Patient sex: F
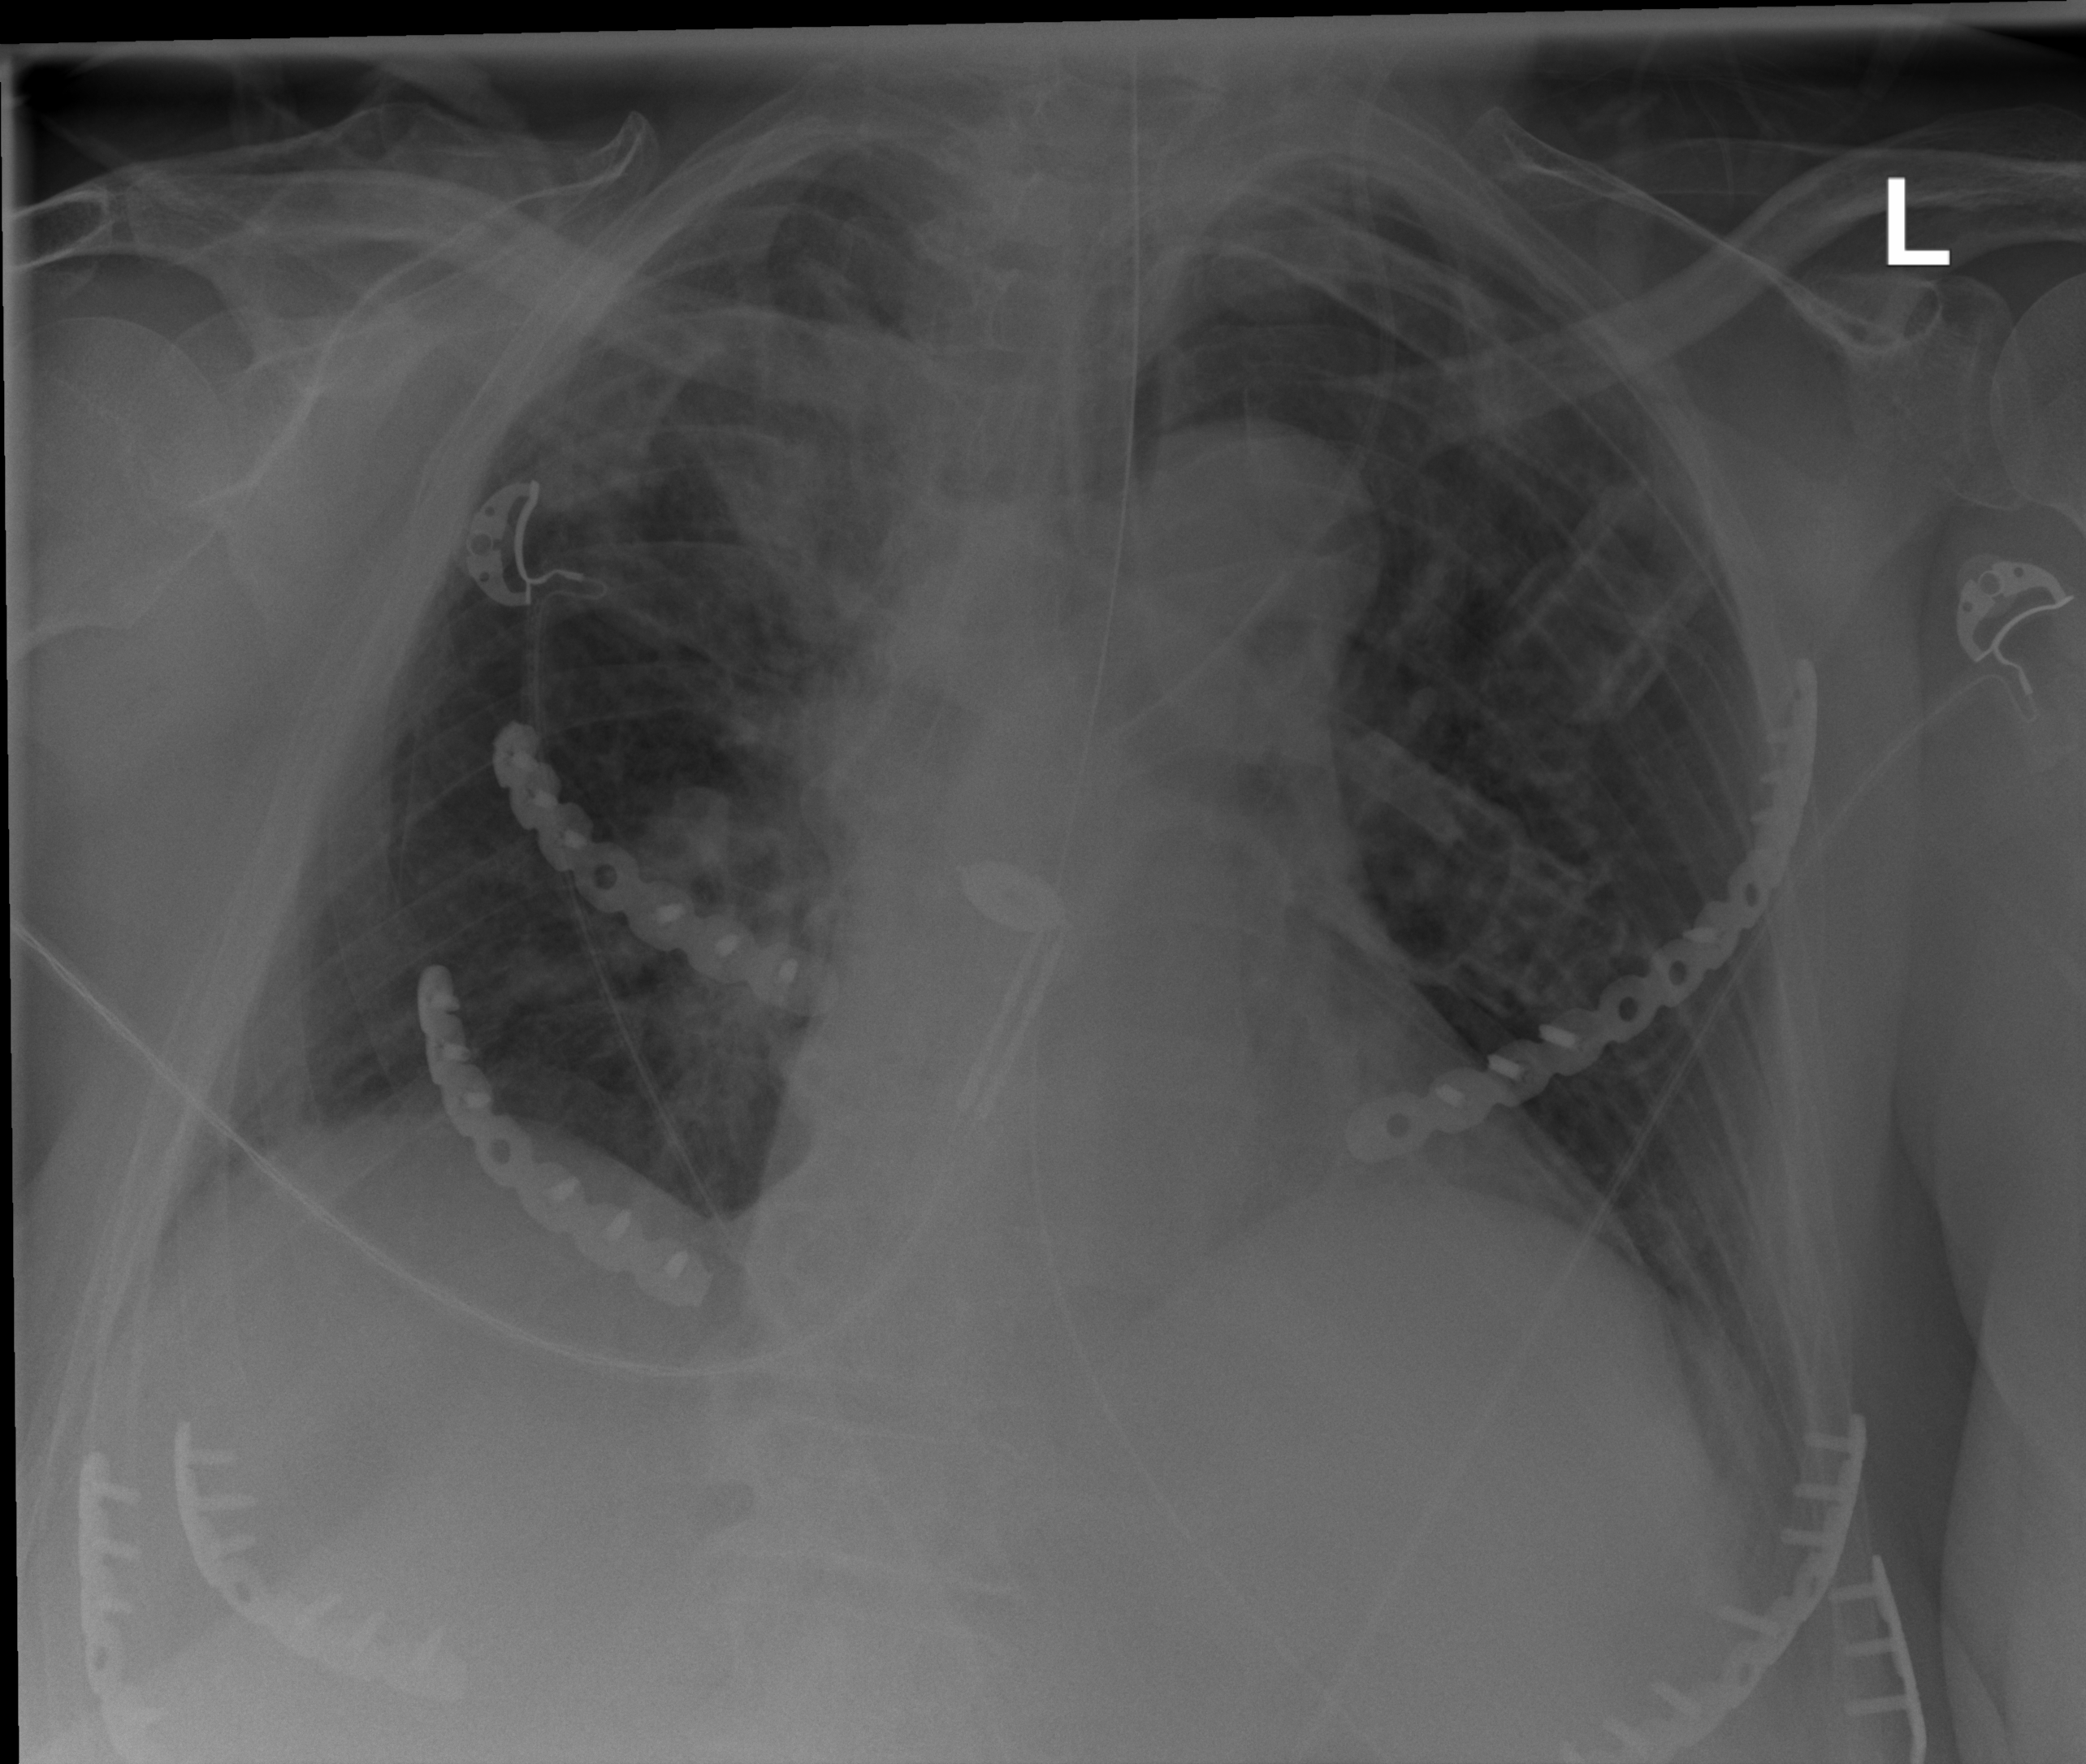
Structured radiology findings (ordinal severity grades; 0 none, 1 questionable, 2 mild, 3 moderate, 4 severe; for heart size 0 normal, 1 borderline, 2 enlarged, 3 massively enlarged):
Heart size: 1
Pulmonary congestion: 2
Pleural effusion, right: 0
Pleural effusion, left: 0
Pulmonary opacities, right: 0
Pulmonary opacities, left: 0
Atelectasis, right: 0
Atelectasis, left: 0